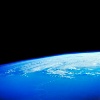
Label: water